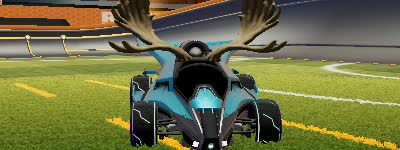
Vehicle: aftershock